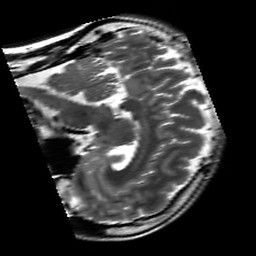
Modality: T2w
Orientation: sagittal
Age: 27
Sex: female
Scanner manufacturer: siemens
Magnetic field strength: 3 T
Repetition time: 7 s
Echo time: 0.09 s